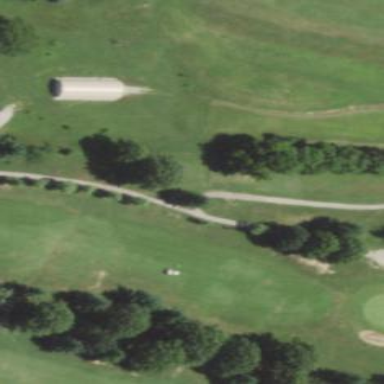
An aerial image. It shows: Grassy fairway on golf course.